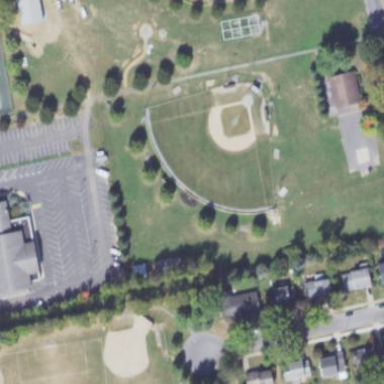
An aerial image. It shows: Baseball pitch for leisure land activities.